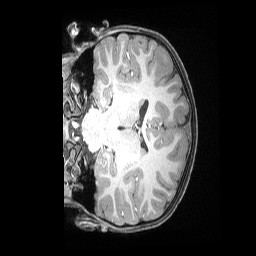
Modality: T1w
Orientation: coronal
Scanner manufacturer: siemens
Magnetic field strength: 3 T
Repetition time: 2.53 s
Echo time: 0.00169 s